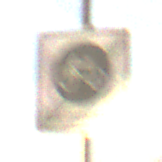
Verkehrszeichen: EndeFahrradstrasse
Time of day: SunriseSunset
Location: Outdoor (Nature)
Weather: PartlyCloudy
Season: NotSpecified
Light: Natural